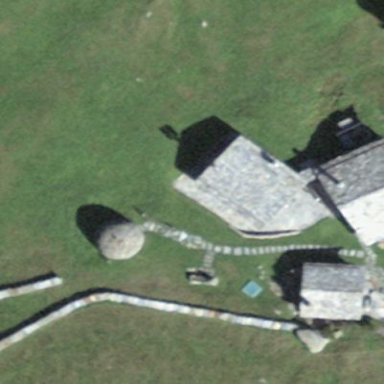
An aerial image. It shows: Gabled hut with triangular roof shape.